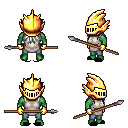
a pixel art fantasy rpg character, male body template, orc, green skin, white tunic, teal pants, white unkempt hairstyle, gold helm, gold gloves, black slippers, spear, four views (front, back, left, right), 2x2 character sprite sheet, small pixel art, hard edges, no anti-aliasing